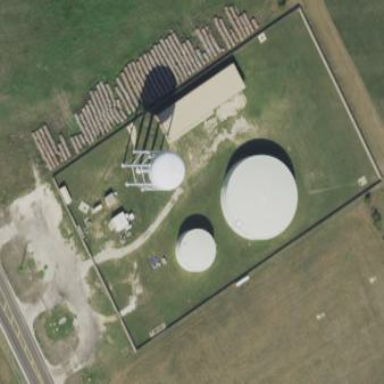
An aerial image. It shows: Water storage area.